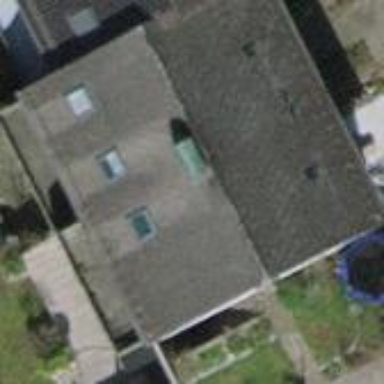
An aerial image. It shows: Building with tile roof.